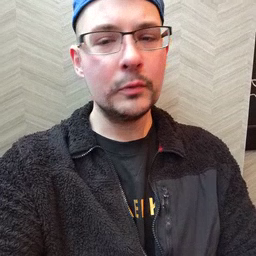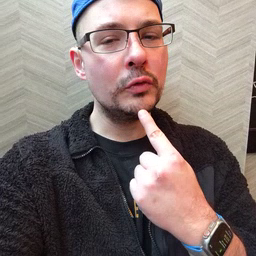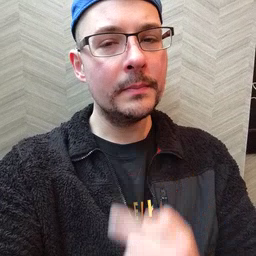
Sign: chin